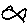
Label: fish